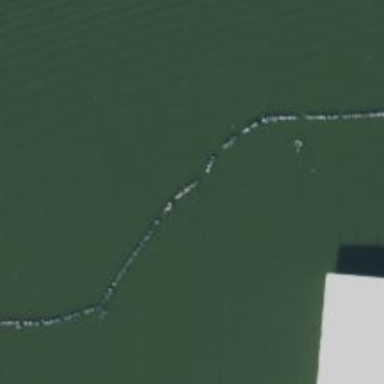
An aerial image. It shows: Breakwater structure.